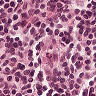
Metastatic tissue present: no